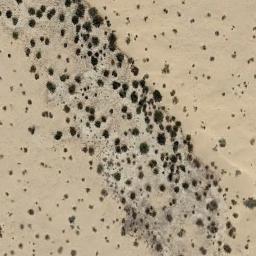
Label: chaparral